Question: I'm not able to access protected method with Authorized with a token generated by Asp.net Core.
'''
public void ConfigureServices(IServiceCollection services)
{
services.Configure<ApplicationSettings>
(Configuration.GetSection("ApplicationSettings"));
services.AddDbContext<ApplicationDbContext>(options =>
options.UseSqlServer(
Configuration.GetConnectionString("DefaultConnection")));
services.AddDefaultIdentity<AppUser>(options => options.SignIn.RequireConfirmedAccount = true)
.AddEntityFrameworkStores<ApplicationDbContext>();
services.AddControllersWithViews();
services.AddScoped<IRepository<Course>, GenericRepository<Course>>();
services.AddRazorPages();
// CORS - Configuration
services.AddCors(opt =>
opt.AddPolicy("CorsPolicy", policy =>
policy.AllowAnyHeader()
.AllowAnyMethod()
.AllowAnyOrigin()));
services.AddSwaggerGen(c =>
{
c.SwaggerDoc("v1", new OpenApiInfo
{
Version = "v1",
Title = "LMS Basic API",
Description = "LMS Diamond for api",
});
//c.AddSecurityDefinition("Bearer", new OpenApiSecurityScheme
//{
// Name = "Authorization",
// Type = SecuritySchemeType.ApiKey,
// Scheme = "Bearer",
// BearerFormat = "JWT",
// In = ParameterLocation.Header,
// Description = "JWT Authorization header using the Bearer scheme."
//});
//c.AddSecurityRequirement(new OpenApiSecurityRequirement
//{
// {
// new OpenApiSecurityScheme
// {
// Reference = new OpenApiReference
// {
// Type = ReferenceType.SecurityScheme,
// Id = "Bearer"
// }
// },
// new string[] {}
// }
//});
});
// JWT Auth
var key = Encoding.UTF8.GetBytes(Configuration["ApplicationSettings:JWT_Secret"].ToString());
services.AddAuthentication(x =>
{
x.DefaultAuthenticateScheme = JwtBearerDefaults.AuthenticationScheme;
x.DefaultChallengeScheme = JwtBearerDefaults.AuthenticationScheme;
}).AddJwtBearer(x =>
{
x.RequireHttpsMetadata = false;
x.SaveToken = false;
x.TokenValidationParameters = new Microsoft.IdentityModel.Tokens.TokenValidationParameters
{
IssuerSigningKey = new SymmetricSecurityKey(key),
ValidateIssuer = false,
ValidateAudience = false,
};
});
}
// This method gets called by the runtime. Use this method to configure the HTTP request pipeline.
public void Configure(IApplicationBuilder app, IWebHostEnvironment env)
{
if (env.IsDevelopment())
{
app.UseDeveloperExceptionPage();
app.UseDatabaseErrorPage();
}
else
{
app.UseExceptionHandler("/Home/Error");
app.UseHsts();
}
app.UseHttpsRedirection();
//app.UseRewriter(new RewriteOptions()
// .AddRedirectToHttpsPermanent());
app.UseCors("CorsPolicy");
app.UseSwagger();
app.UseSwaggerUI(c =>
{
c.SwaggerEndpoint("/swagger/v1/swagger.json", "LMS Basic API");
c.RoutePrefix = string.Empty;
});
app.UseStaticFiles();
app.UseRouting();
app.UseAuthentication();
app.UseAuthorization();
app.UseEndpoints(endpoints =>
{
endpoints.MapControllerRoute(
name: "default",
pattern: "{controller=Home}/{action=Index}/{id?}");
endpoints.MapRazorPages();
});
}
'''
'''
var tokenDescripter = new SecurityTokenDescriptor
{
Subject = new System.Security.Claims.ClaimsIdentity(new Claim[] {
new Claim("UserID", user.Id.ToString())
}),
Expires = DateTime.UtcNow.AddSeconds(20),
SigningCredentials = new SigningCredentials(new
SymmetricSecurityKey(Encoding.UTF8.GetBytes(applicationSettings.JWT_Secret)),
SecurityAlgorithms.HmacSha256Signature)
};
var tokenHandler = new JwtSecurityTokenHandler();
var securityToken = tokenHandler.CreateToken(tokenDescripter);
var token = tokenHandler.WriteToken(securityToken);
'''
'''
[HttpGet]
[Authorize(AuthenticationSchemes = "Bearer")]
[Route("GetUserData")]
public async Task<IActionResult> GetUserData()
{
string userId = User.Claims.First(c => c.Type == "UserID").Value;
var user = await _userManager.FindByIdAsync(userId);
if (user == null)
{
return BadRequest();
}
return Ok(new
{
user.Id,
user.FullName,
user.Email,
});
}
'''
I can add or not the autorization in my HTTP headers in Postman, I receive an '"Unauthorized Exception - 401"'
I already check some other Stack post and GitHub Post, It seems my configuration it's ok.
If needed I can add the configuration file.
Thanks in advance.

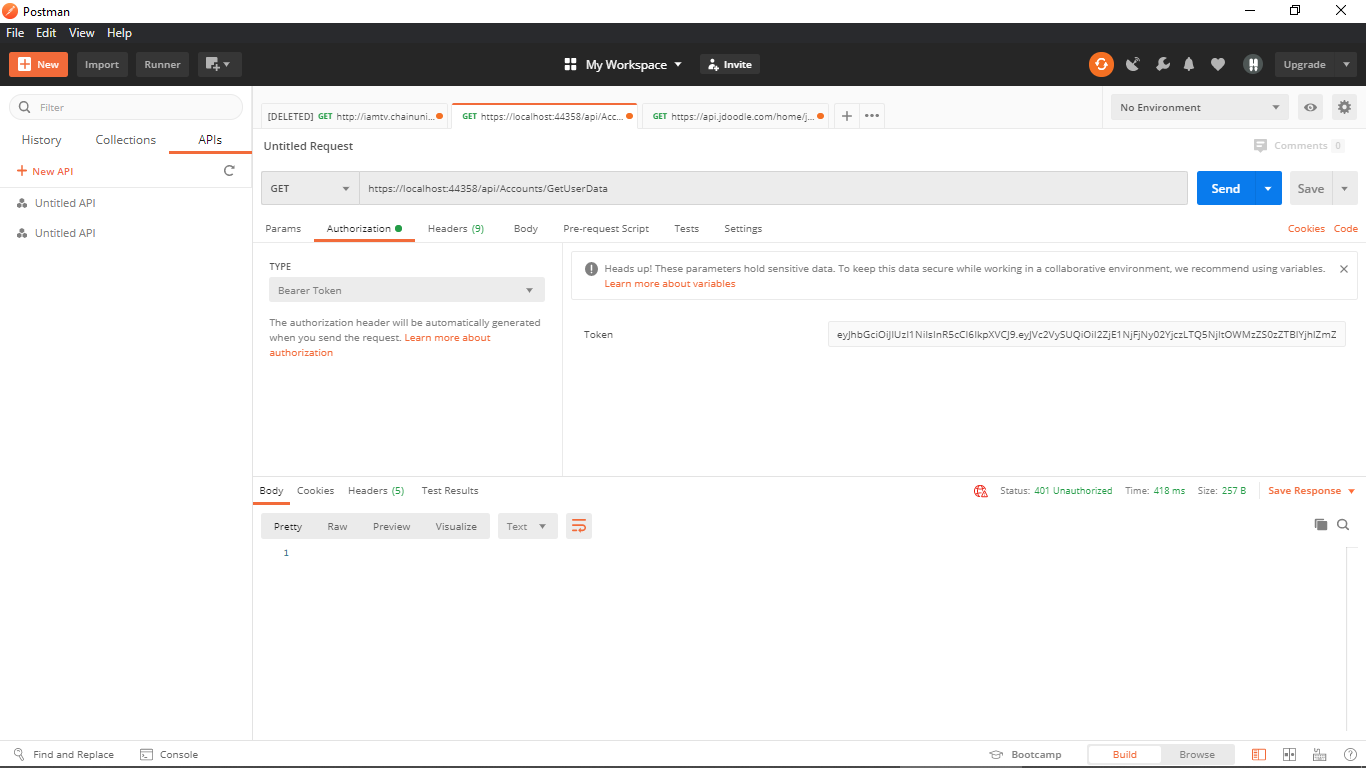
Answer: Your token Claims need to include 'ClaimsIdentity.UserIdClaimType' and/or 'ClaimsIdentity.UserNameClaimType' (not sure which, honestly) for the User to be recognized as authenticated. The easiest way to achieve this is to use 'SignInManager.CreateUserPrincipalAsync()' which ultimately calls <URL>, e.g. this helper from one of my projects:
'''
public async Task<string> GetToken(ApplicationUser user, TimeSpan? expiresIn)
{
var principal = await signInManager.CreateUserPrincipalAsync(user);
if (principal == null)
return null;
var signingKey = GetSecurityKey(configuration);
var token = new JwtSecurityToken(
expires: DateTime.UtcNow + expiresIn,
claims: principal.Claims,
signingCredentials: new SigningCredentials(signingKey, SecurityAlgorithms.HmacSha256)
);
return new JwtSecurityTokenHandler().WriteToken(token);
}
'''
The other option appears to be that you can specify <URL>.